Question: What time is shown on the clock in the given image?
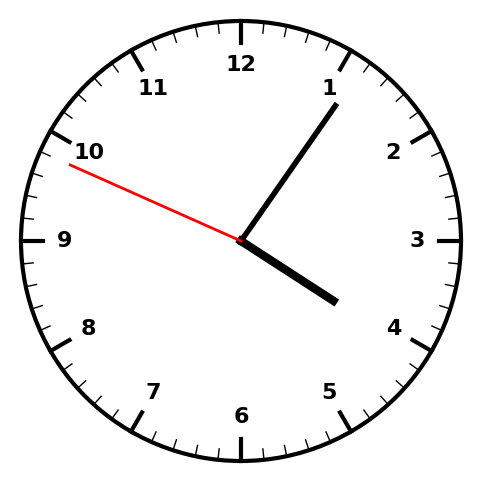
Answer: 04:05:49